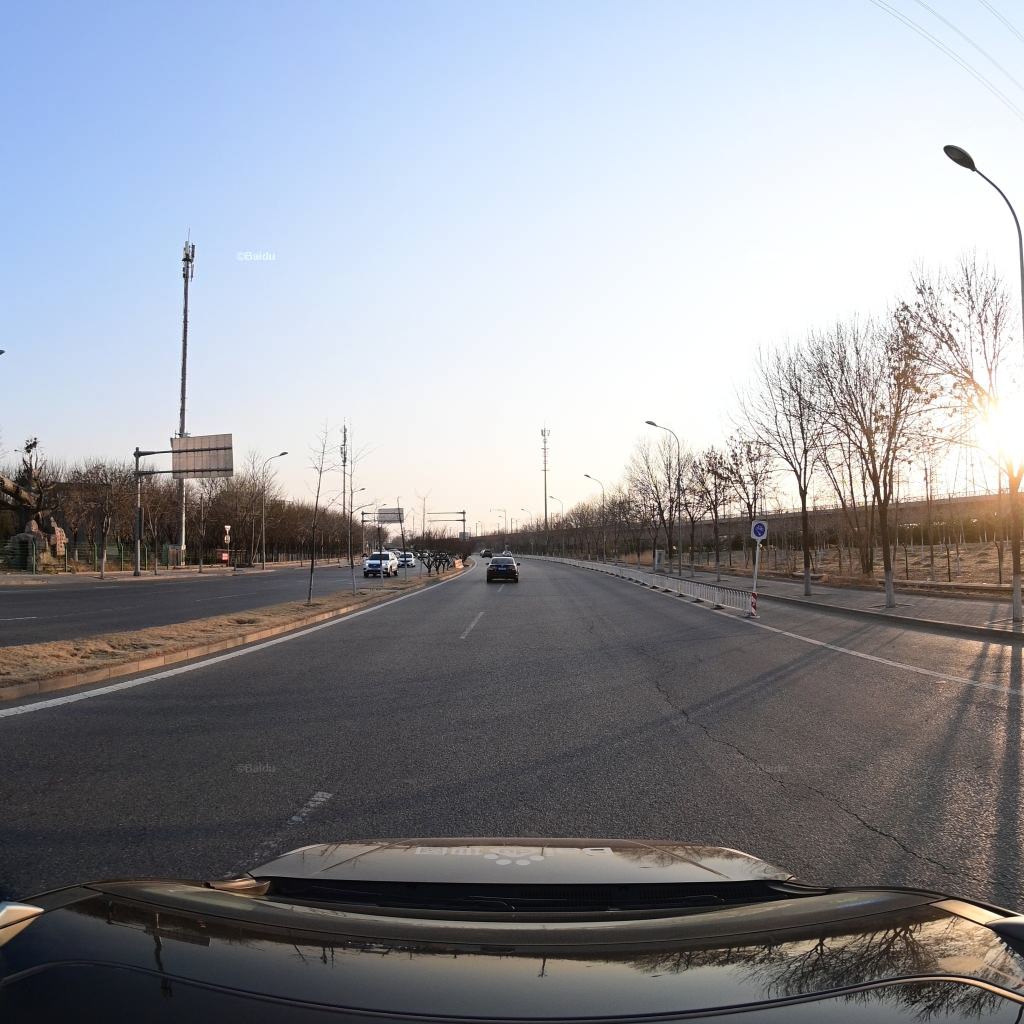
Region: Fengtai
Road damage annotations: longitudinal crack